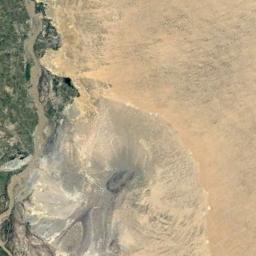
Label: desert